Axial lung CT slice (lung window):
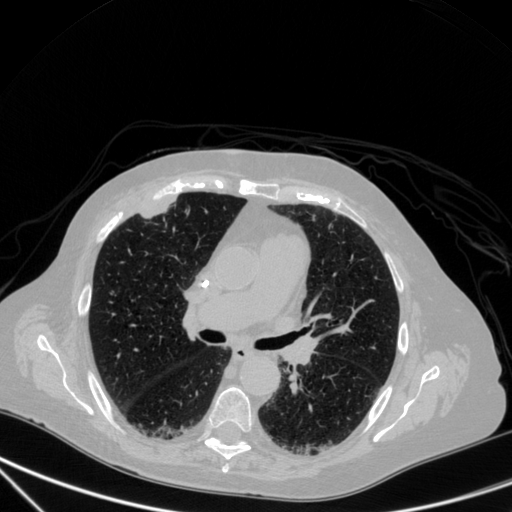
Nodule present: yes
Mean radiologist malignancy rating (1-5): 4